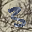
Label: 3